Interaction volume radius: 5 \u00c5
Interaction volume height: 10 \u00c5
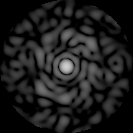
Disorder parameter: 0.8207